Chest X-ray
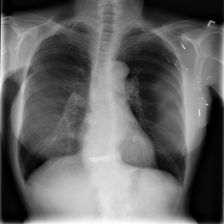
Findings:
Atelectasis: negative
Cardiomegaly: negative
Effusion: negative
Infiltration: negative
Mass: negative
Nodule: negative
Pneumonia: negative
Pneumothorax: negative
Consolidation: negative
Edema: negative
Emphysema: negative
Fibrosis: negative
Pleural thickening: negative
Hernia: negative